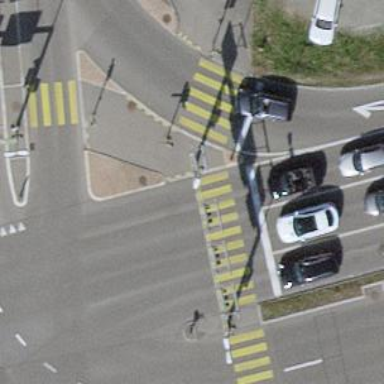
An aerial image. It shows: Road with traffic signals.